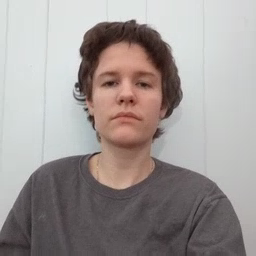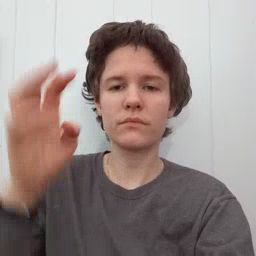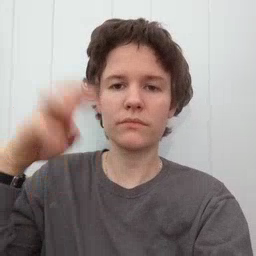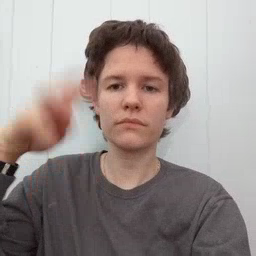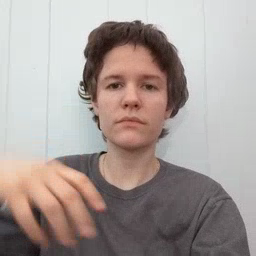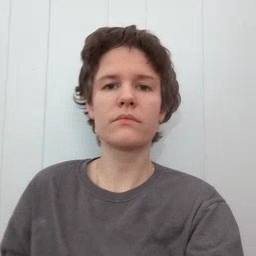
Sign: rain